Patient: sex F, age 63
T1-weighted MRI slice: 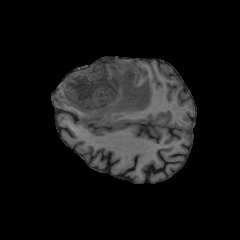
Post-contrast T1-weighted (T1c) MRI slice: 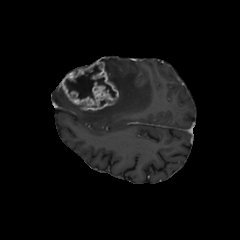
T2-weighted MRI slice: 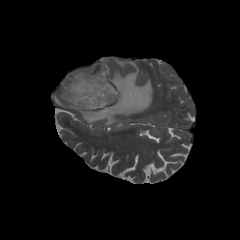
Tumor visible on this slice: yes
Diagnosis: Glioblastoma, IDH-wildtype
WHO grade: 4